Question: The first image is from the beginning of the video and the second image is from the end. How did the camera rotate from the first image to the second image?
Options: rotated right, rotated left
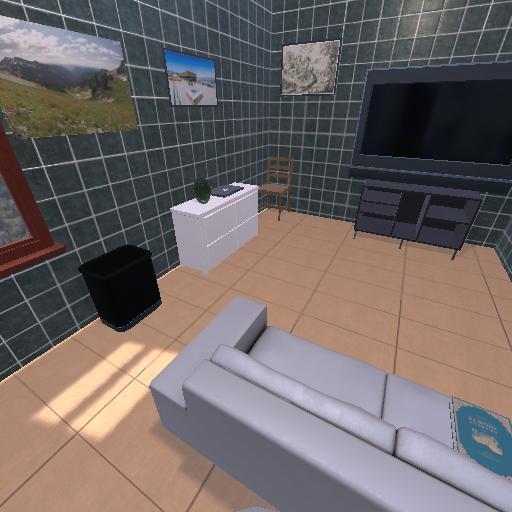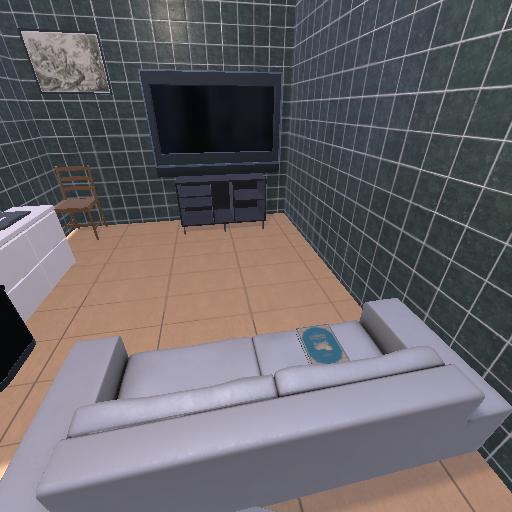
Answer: rotated right